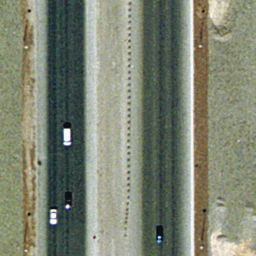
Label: freeway